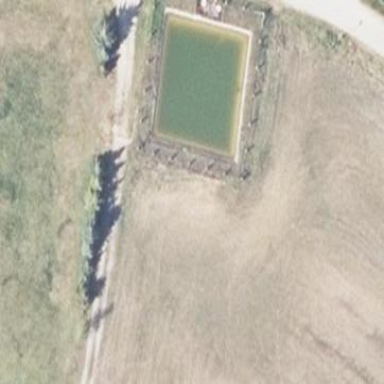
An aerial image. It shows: Reservoir serving as emergency fire water pond.